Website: home-depot
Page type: payment
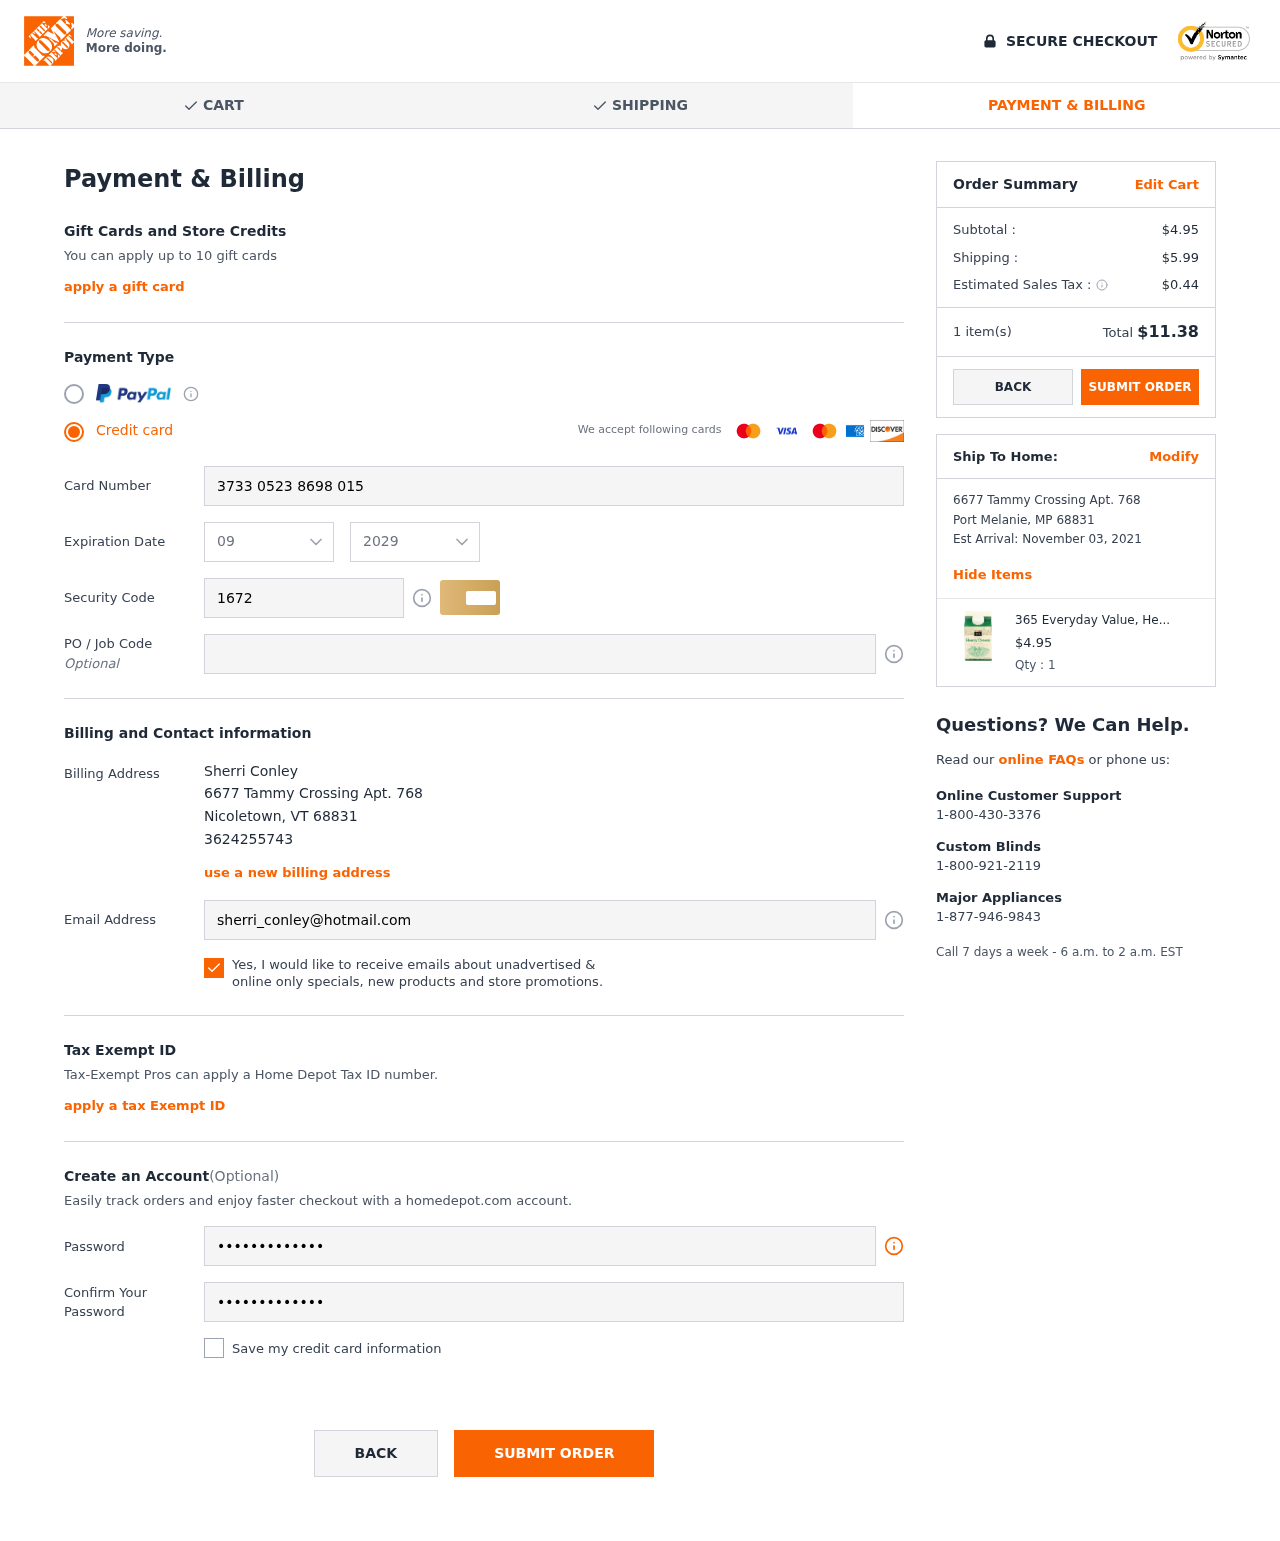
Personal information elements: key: PII_CARD_CVV
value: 1672
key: PII_CARD_EXPIRY_MONTH
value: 09
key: PII_CARD_EXPIRY_YEAR
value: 29
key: PII_CARD_NUMBER
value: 3733 0523 8698 015
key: PII_CITY
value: Nicoletown
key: PII_CITY2
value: Port Melanie
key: PII_EMAIL
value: sherri_conley@hotmail.com
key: PII_FULLNAME
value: Sherri Conley
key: PII_PHONE
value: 3624255743
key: PII_POSTCODE
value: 68831
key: PII_POSTCODE2
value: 68831
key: PII_STATE_ABBR
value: VT
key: PII_STATE_ABBR2
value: MP
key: PII_STREET
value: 6677 Tammy Crossing Apt. 768
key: PII_STREET2
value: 6677 Tammy Crossing Apt. 768
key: PII_POSTCODE_FULL
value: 68831
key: PII_POSTCODE_NUMERIC
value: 68831
Product elements: key: PRODUCT1_NAME
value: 365 Everyday Value, Heavy Whipping Cream, 16 Fl Oz
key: PRODUCT1_PRICE
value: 4.95
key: PRODUCT1_QUANTITY
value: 1
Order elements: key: ORDER_SUBTOTAL
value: $4.95
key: ORDER_SHIPPING_COST
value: $5.99
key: ORDER_TAX
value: $0.44
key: ORDER_NUM_ITEMS
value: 1 item(s)
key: ORDER_TOTAL
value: $11.38
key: ORDER_DELIVERY_DATE
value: November 03, 2021